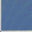
Piece: xx